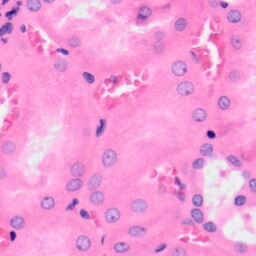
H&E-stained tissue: Kidney